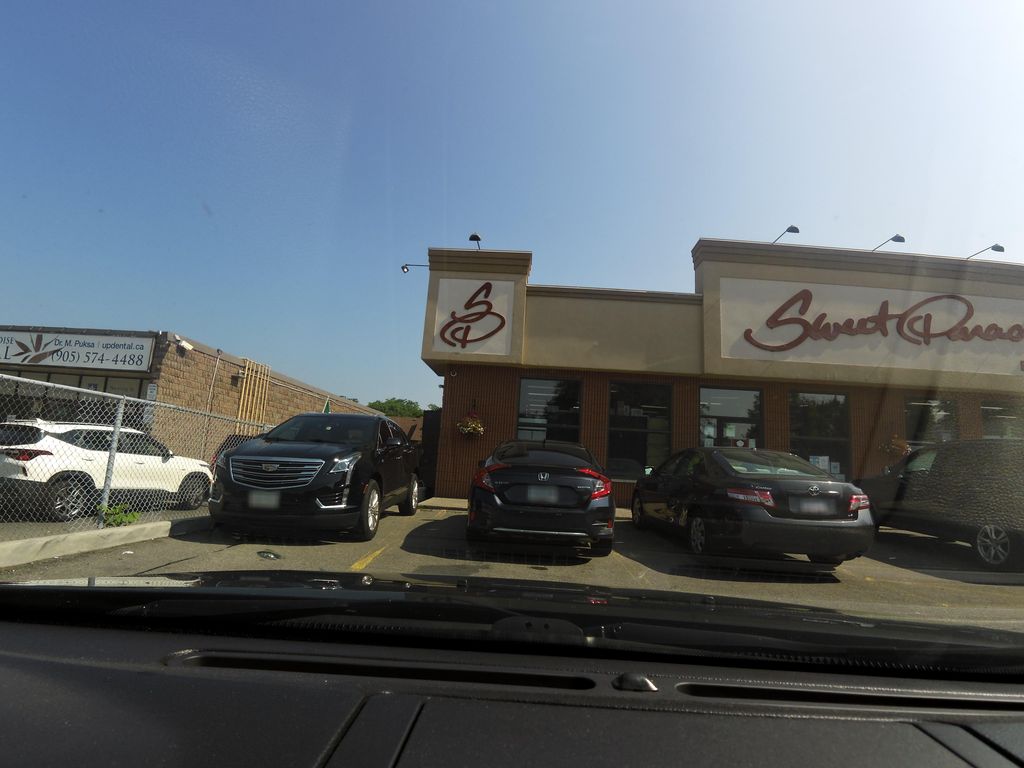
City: hamilton